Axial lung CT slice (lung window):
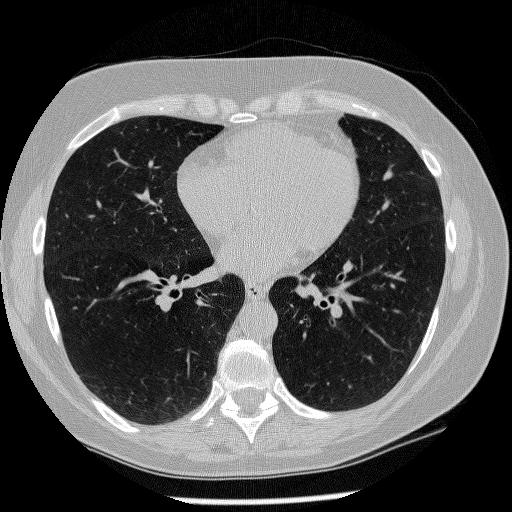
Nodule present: no